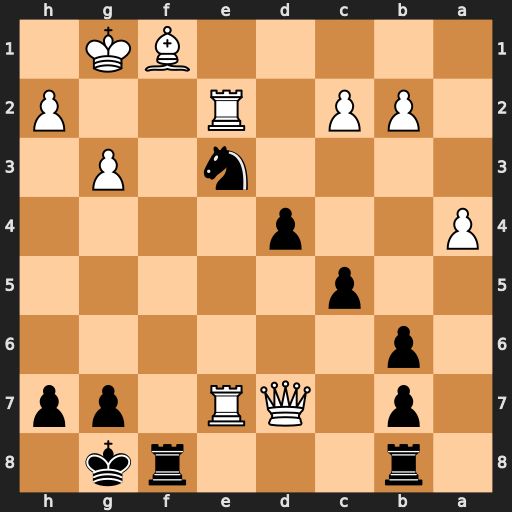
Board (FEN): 1r3rk1/1p1QR1pp/1p6/2p5/P2p4/4n1P1/1PP1R2P/5BK1
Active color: b
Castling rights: -
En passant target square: -
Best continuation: Rxf1#